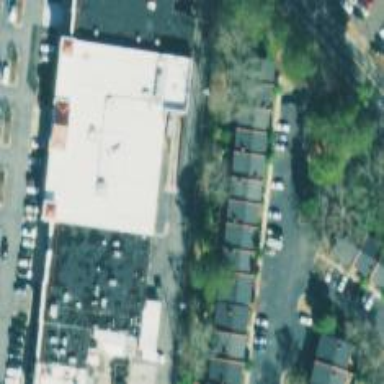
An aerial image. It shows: Retail building.